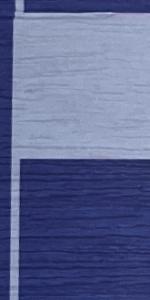
Label: Empty